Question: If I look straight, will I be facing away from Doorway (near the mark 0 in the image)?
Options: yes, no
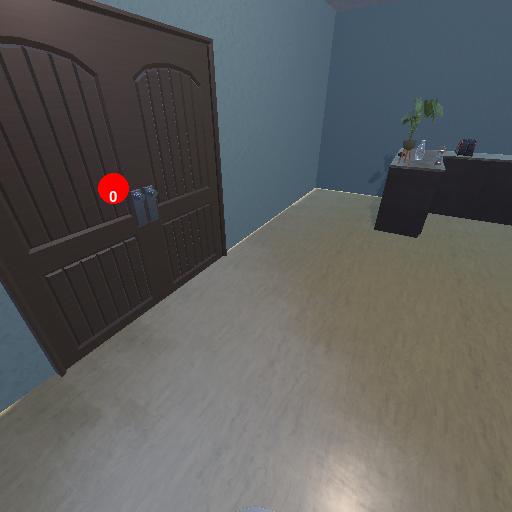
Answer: yes